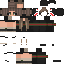
A female human skin with medium skin, wearing brown long hair dressed in a black hoodie and black pants, featuring a closed mouth.